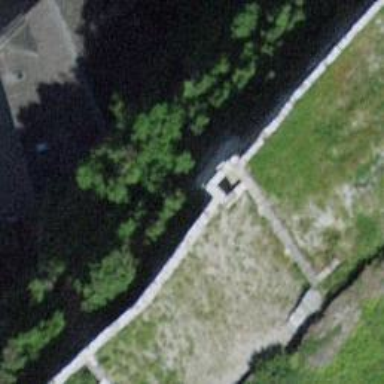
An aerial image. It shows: City wall serving as barrier.